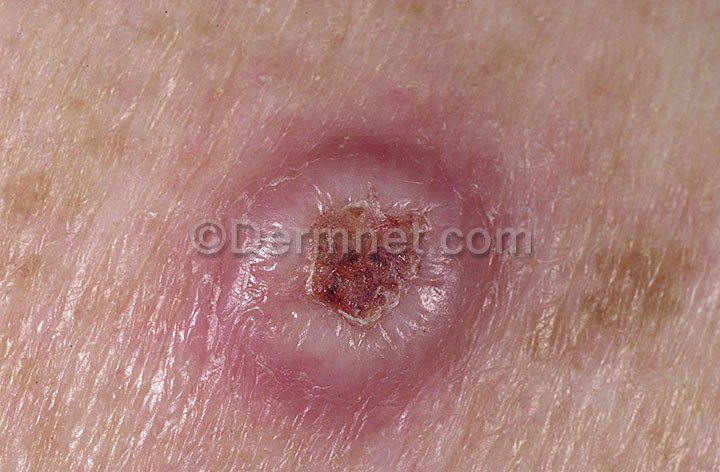
Disease: Seborrheic Keratoses and other Benign Tumors